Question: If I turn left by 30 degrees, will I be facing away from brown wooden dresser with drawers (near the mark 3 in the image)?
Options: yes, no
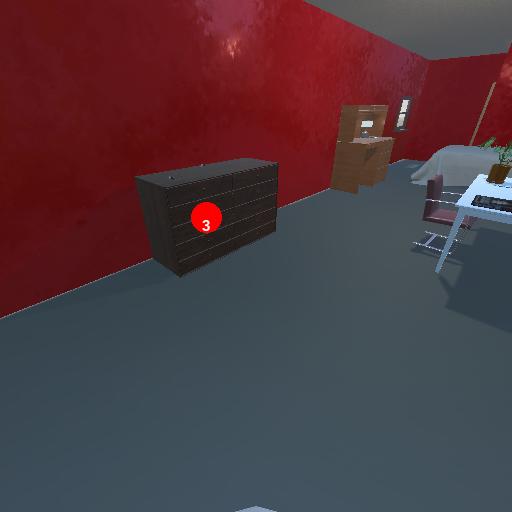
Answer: yes